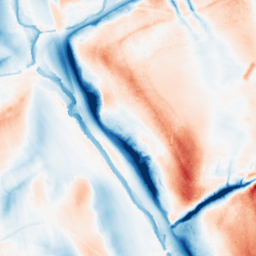
Category: classical
Decomposition family: gaussian_anisotropic
Decomposition parameters: sigma_x: 20
sigma_y: 2
Upsampling method: bicubic
Upsampling parameters: scale: 4
Upsampling scale: 4